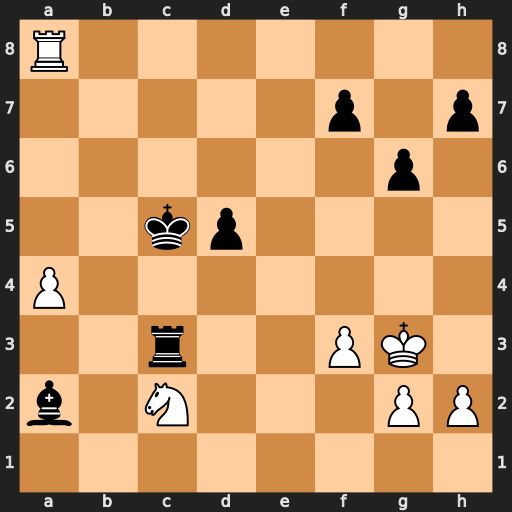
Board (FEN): R7/5p1p/6p1/2kp4/P7/2r2PK1/b1N3PP/8
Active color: w
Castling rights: -
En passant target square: -
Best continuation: Rc8+ Kd6 Rxc3